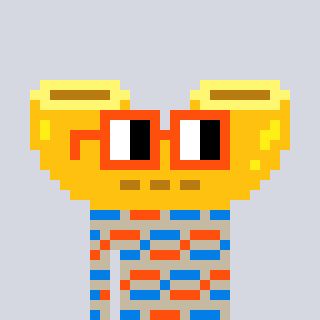
a pixel art character with square orange glasses, a macaroni-shaped head and a bege-colored body on a cool background